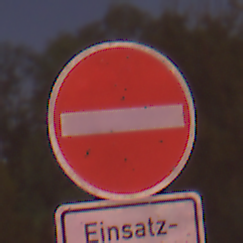
Verkehrszeichen: VerbotDerEinfahrt
Zusatzzeichen unten: BesondereFahrzeugeUndTransportgueter3
Umgebung: Outdoor, Suburban
Tageszeit: Night
Wetter: PartlyCloudy
Licht: Artificial
Jahreszeit: NotSpecified
Kontrast: HighContrast